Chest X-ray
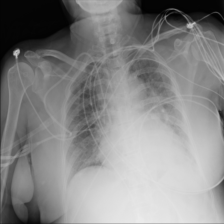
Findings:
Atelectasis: negative
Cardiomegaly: positive
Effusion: negative
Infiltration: negative
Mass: negative
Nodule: negative
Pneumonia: negative
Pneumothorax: negative
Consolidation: negative
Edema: positive
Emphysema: negative
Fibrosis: negative
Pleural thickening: negative
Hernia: negative